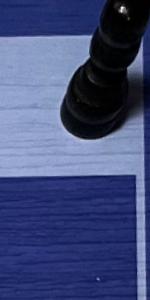
Label: Empty